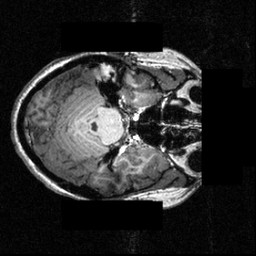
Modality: T1w
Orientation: axial
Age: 21
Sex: female
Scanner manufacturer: siemens
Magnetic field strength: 3.951 T
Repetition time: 1.5 s
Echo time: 0.00335 s